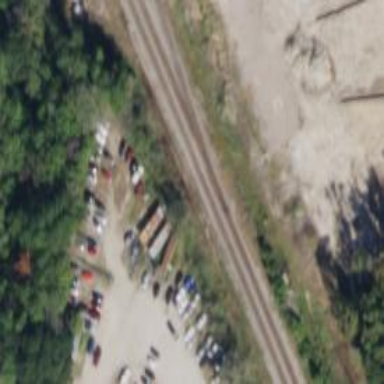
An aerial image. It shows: Railway spur junction.